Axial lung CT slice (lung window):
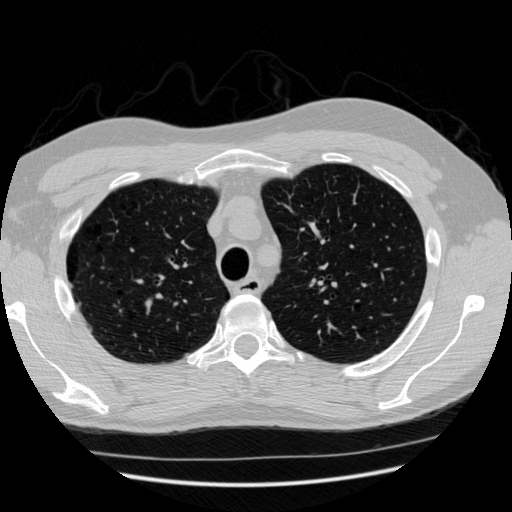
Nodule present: no